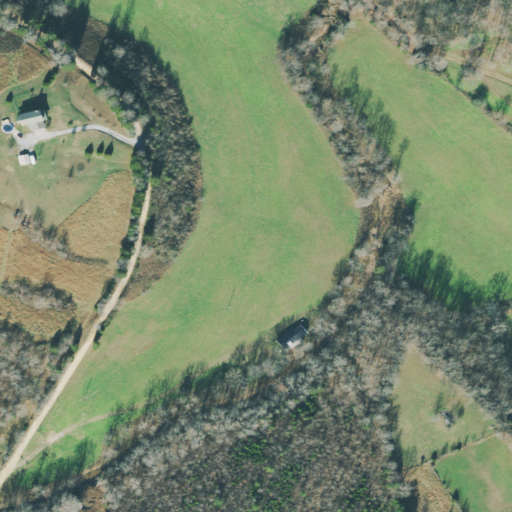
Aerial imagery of valley in Tennessee named Bowstring Hollow containing pasture, deciduous forest, open development, shrub, mixed forest, grassland, and low intensity development